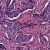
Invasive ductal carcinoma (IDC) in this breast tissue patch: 1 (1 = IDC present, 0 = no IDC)